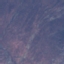
Land use / land cover class: HerbaceousVegetation